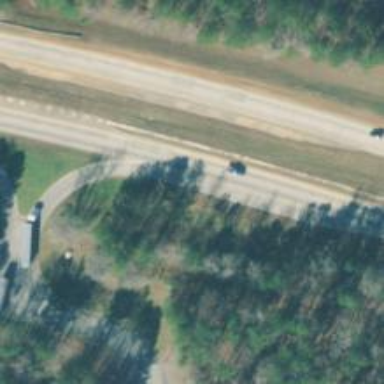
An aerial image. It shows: Trunk link highway.